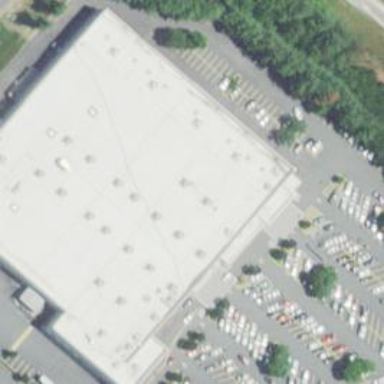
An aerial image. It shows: Wholesale shop located inside building.